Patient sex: F
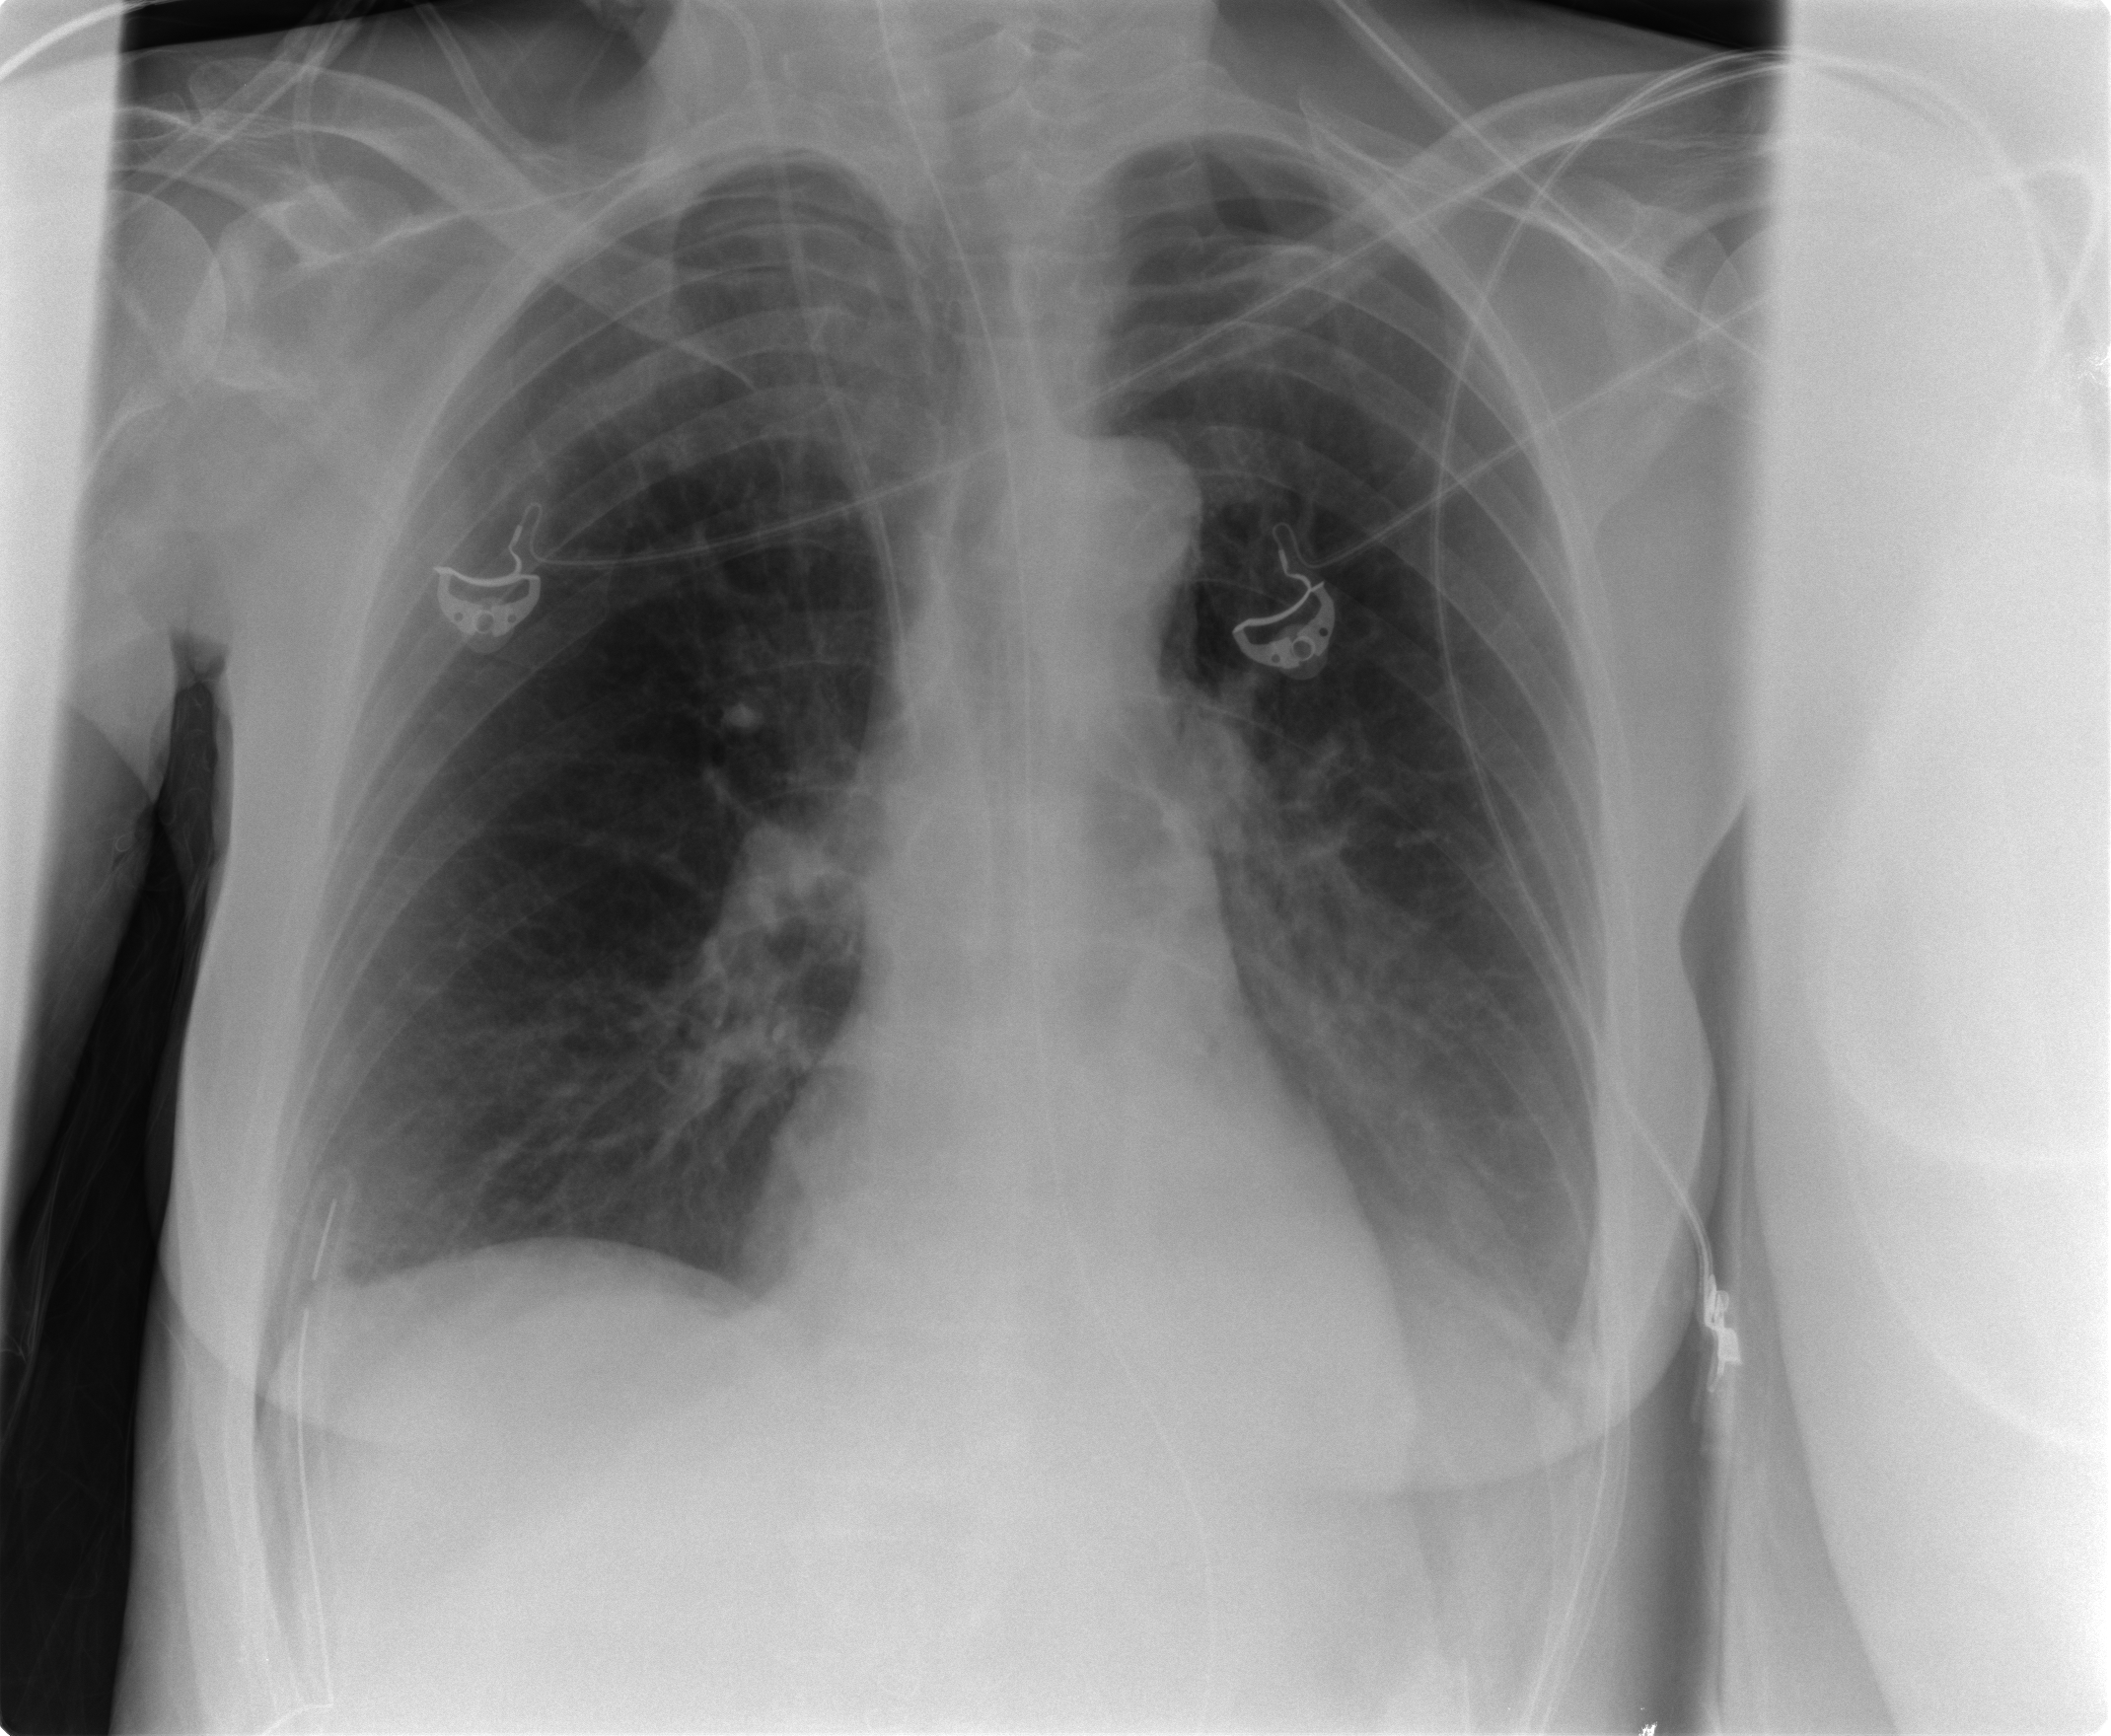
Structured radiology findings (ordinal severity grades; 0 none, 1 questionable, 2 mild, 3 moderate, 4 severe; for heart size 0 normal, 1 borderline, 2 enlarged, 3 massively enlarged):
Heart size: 0
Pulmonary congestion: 0
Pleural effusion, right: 0
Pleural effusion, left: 2
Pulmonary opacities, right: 0
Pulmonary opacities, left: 0
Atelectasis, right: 0
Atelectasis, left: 2